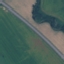
Land use / land cover: Highway